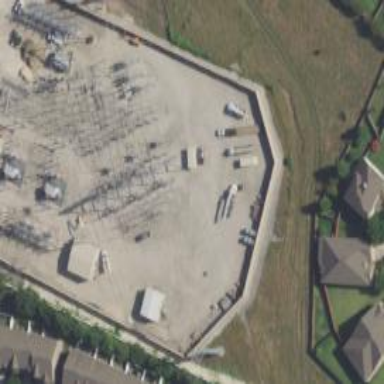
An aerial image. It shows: Switch used for power control.